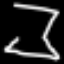
Label: hourglass